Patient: sex F, age 71
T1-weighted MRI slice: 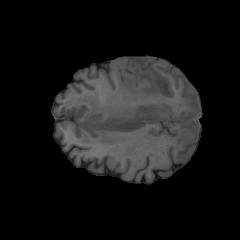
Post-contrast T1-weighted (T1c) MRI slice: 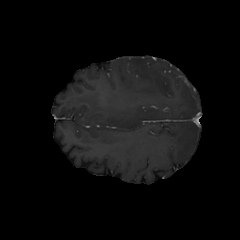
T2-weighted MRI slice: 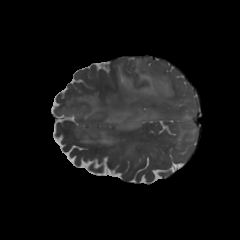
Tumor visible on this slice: yes
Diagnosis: Glioblastoma, IDH-wildtype
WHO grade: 4